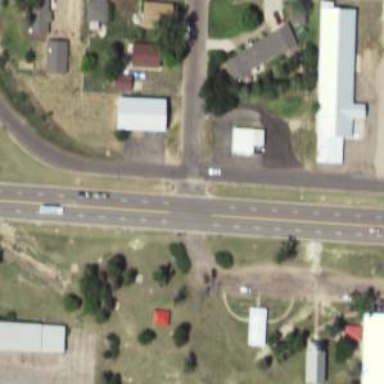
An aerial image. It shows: Stop road.